【题型】选择题　【知识点】立体几何　【难度】easy
将一个等腰梯形绕着它的较长的底边所在直线旋转一周，所得的几何体包括 (\quad)

\noindent A．一个圆台、两个圆锥 \quad\quad B．一个圆柱、两个圆锥

\noindent C．两个圆台、一个圆柱 \quad\quad D．两个圆台、一个圆锥
【解答】
\noindent \textbf{【难度】}$\star\star$

\noindent \textbf{【答案】}$B$

\noindent \textbf{【解析】}解：设等腰梯形$ABCD$，较长的底边为$CD$，则绕着底边$CD$旋转一周可得

\noindent 一个圆柱和两个圆锥，（如右轴截面图）故选：$B$．

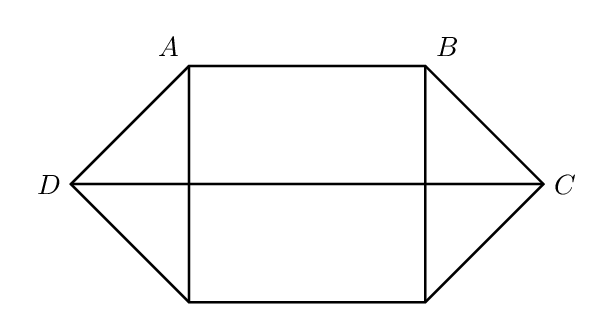